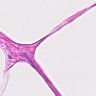
Metastatic tissue present: no